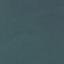
Land use / land cover class: SeaLake